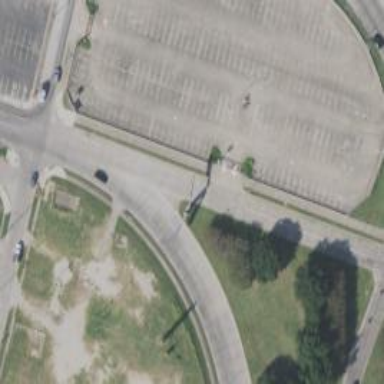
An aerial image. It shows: Secondary road with separate sidewalks.